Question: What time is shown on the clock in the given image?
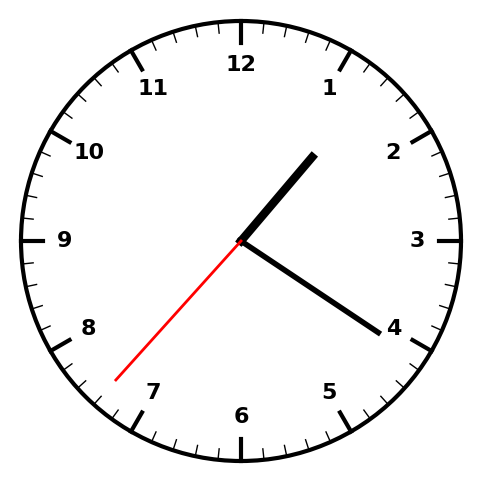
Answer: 01:20:37